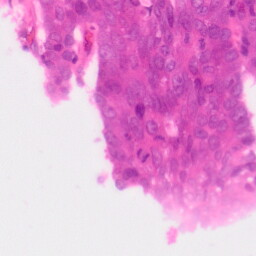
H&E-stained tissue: Colon